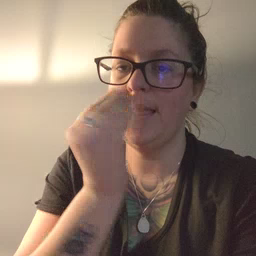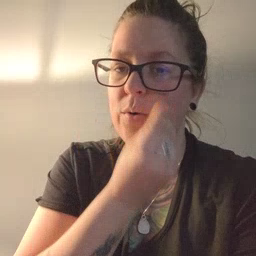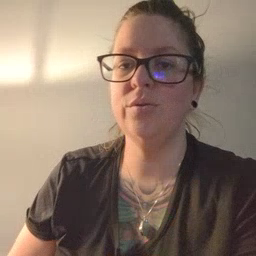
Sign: flower